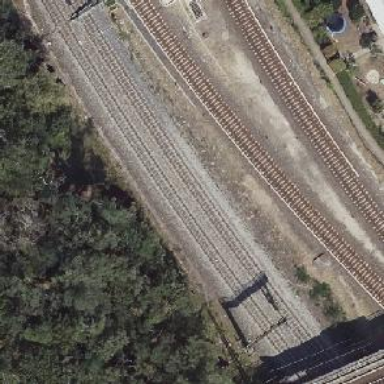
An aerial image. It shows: Railway track.